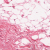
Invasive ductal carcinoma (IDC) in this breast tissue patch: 0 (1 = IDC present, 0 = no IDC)